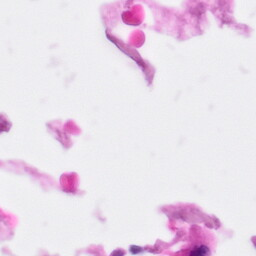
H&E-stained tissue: Pancreatic